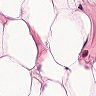
Metastatic tissue present: no